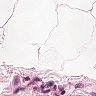
Metastatic tissue present: no